Question: I'm going through this simple tutorial on how to create a table in WatchKit in xcode: <URL>
I'm pretty sure I've done everything properly however I'm getting this following error:

Not quite sure what I've done wrong. Any help resolving it is appreciated. Thank you!
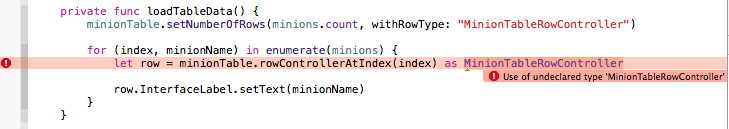
Answer: Do you have class added to your project? If you do, try adding sign after . That is,
'''
let row = minionTable.rowControllerAtIndex(index) as! MinionTableRowController
'''